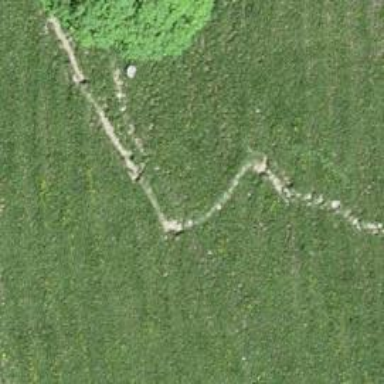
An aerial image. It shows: Path covered with grass.